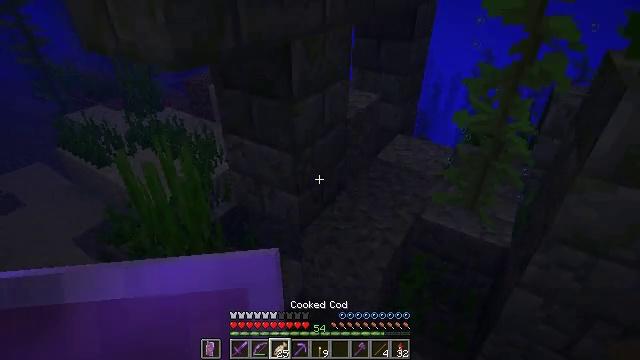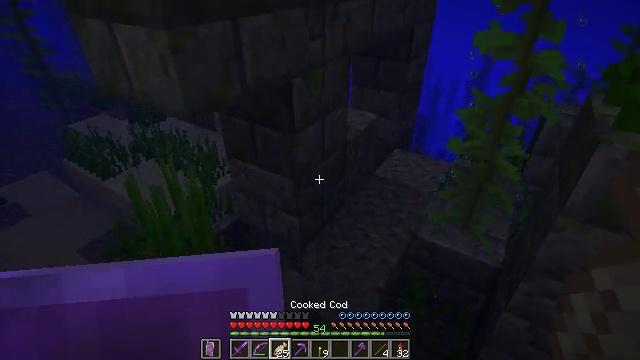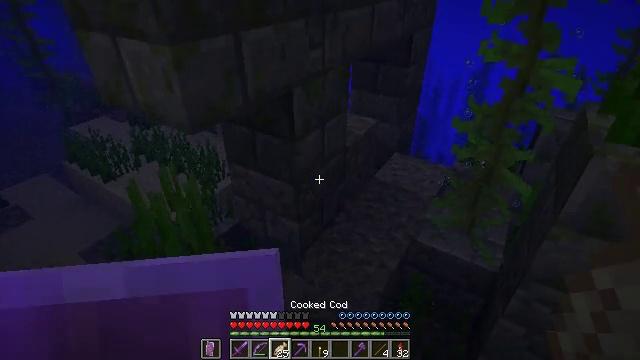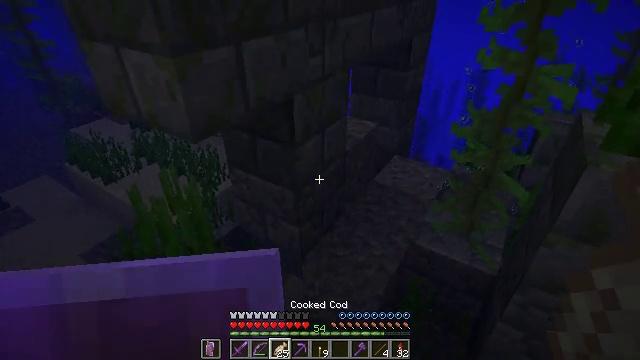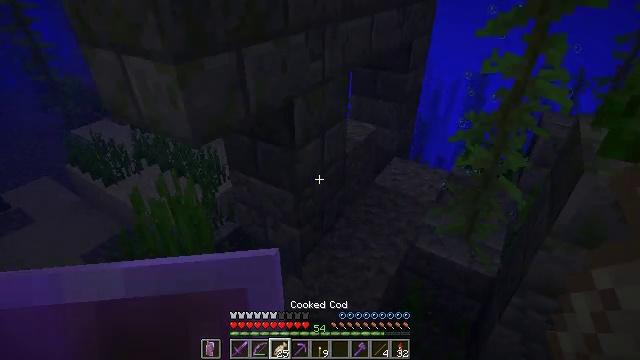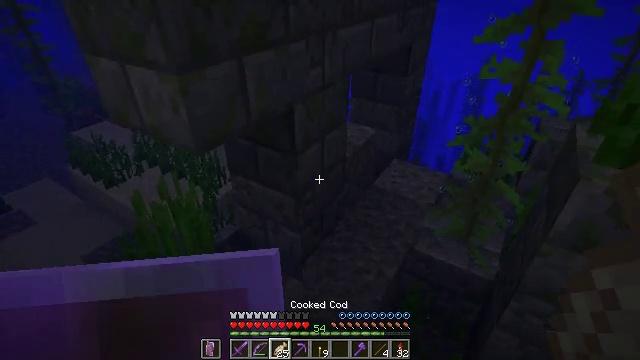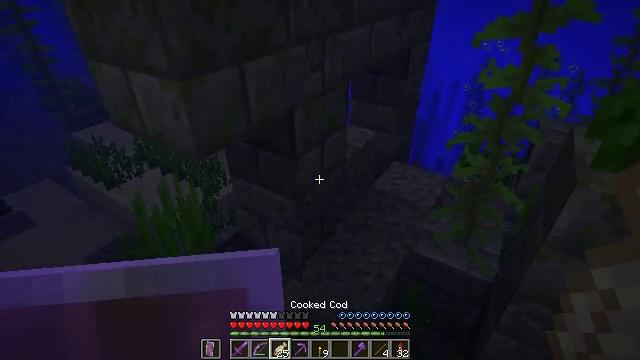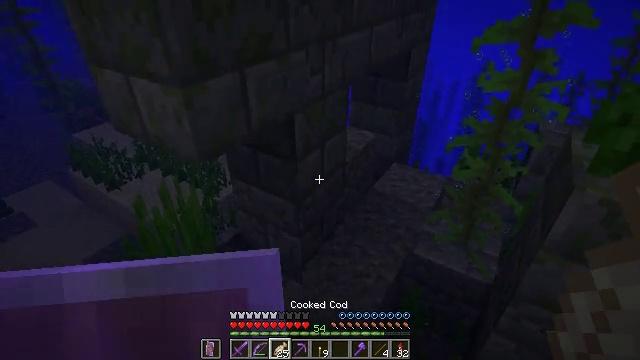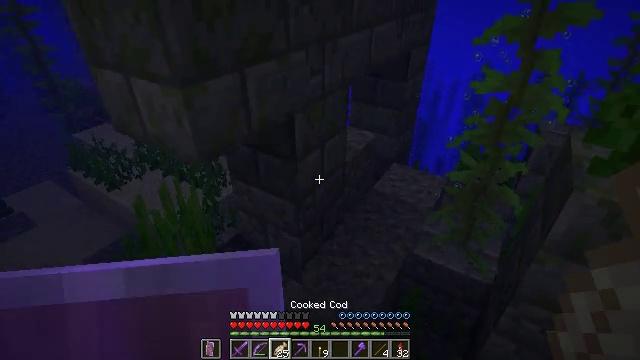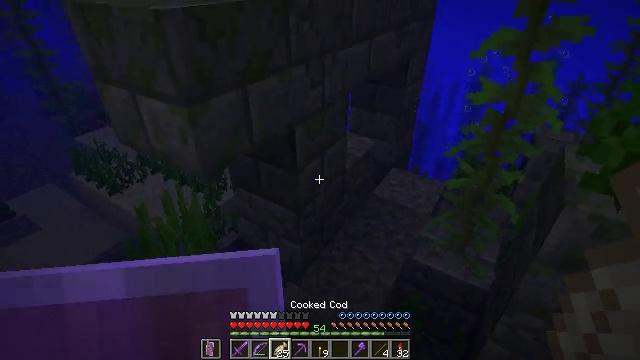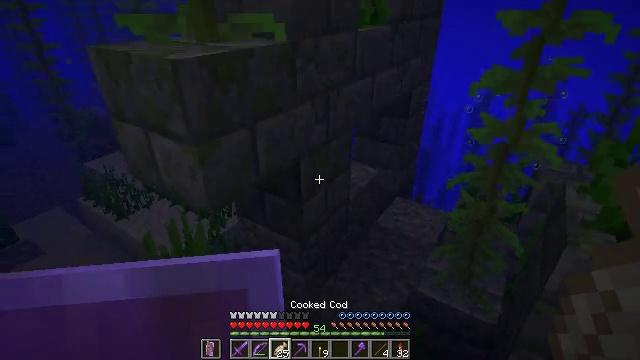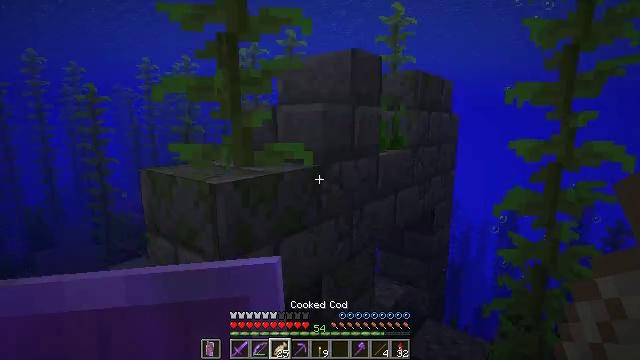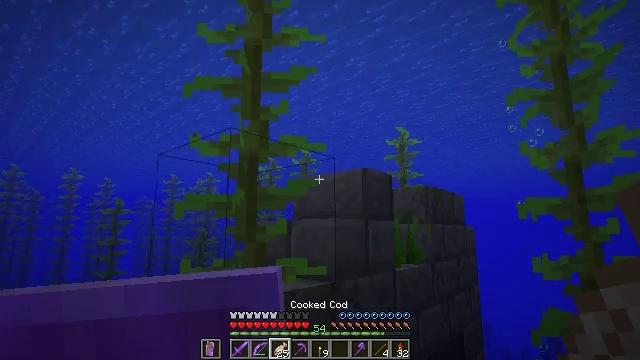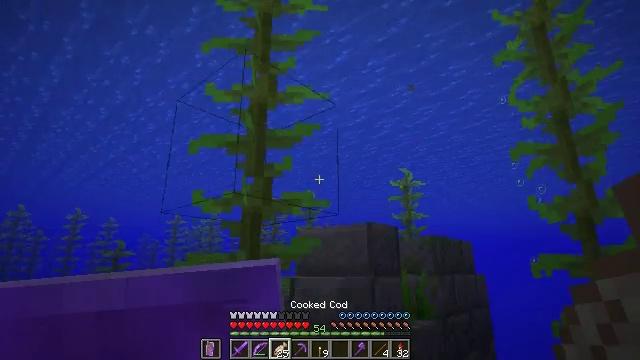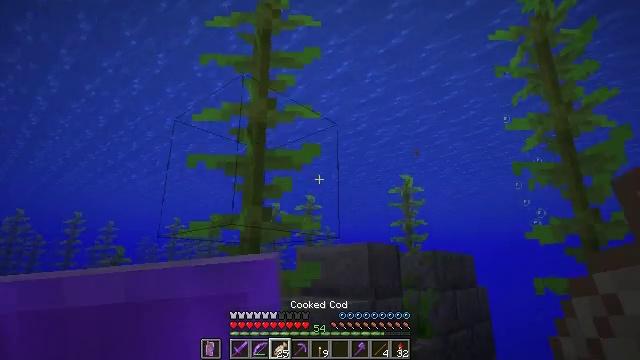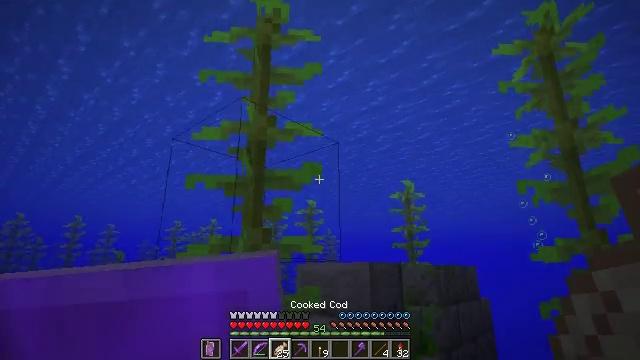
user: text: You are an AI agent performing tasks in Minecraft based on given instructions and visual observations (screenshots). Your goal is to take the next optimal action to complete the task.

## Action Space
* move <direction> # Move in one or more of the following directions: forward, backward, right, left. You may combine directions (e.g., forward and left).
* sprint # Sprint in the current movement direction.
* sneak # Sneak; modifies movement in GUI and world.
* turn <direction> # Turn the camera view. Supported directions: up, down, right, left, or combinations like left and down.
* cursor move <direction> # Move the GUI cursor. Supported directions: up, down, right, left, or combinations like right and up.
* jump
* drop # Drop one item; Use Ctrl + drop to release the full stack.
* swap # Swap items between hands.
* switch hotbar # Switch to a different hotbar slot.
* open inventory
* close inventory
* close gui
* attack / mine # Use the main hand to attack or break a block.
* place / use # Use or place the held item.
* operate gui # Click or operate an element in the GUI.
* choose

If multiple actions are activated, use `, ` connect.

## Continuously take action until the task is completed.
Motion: motion action
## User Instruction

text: Clear the seagrass to get an item.
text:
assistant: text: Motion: no_op
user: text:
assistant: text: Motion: no_op
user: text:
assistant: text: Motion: no_op
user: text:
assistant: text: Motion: no_op
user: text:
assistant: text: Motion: no_op
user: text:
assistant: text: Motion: no_op
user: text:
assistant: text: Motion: no_op
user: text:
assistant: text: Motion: jump
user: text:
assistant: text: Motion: jump
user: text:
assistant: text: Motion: turn up, jump
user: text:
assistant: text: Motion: turn left and up, jump
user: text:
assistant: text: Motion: turn left and up, jump
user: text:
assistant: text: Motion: turn up, jump
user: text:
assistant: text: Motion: jump
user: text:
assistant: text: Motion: jump
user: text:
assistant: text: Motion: jump
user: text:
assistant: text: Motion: jump
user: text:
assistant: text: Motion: turn left and down, jump
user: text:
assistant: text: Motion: turn left and down, jump
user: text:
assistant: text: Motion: turn down, jump
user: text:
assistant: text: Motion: turn down, jump
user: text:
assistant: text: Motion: turn right and down, jump
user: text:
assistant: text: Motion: turn right and down, jump
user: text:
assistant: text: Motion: turn right and down, jump
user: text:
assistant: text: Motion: turn down, jump
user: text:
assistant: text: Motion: jump
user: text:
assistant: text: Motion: jump
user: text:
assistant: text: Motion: jump
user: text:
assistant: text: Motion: turn left and down, jump
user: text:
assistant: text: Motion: turn left and down, jump